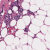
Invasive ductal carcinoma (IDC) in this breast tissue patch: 1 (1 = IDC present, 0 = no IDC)